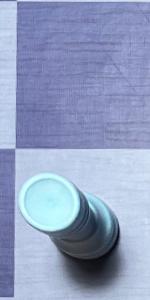
Label: Rook_White